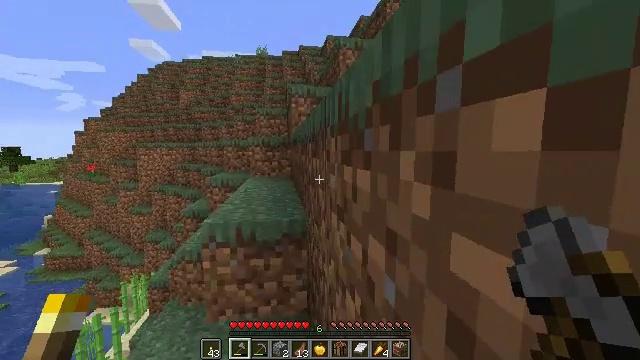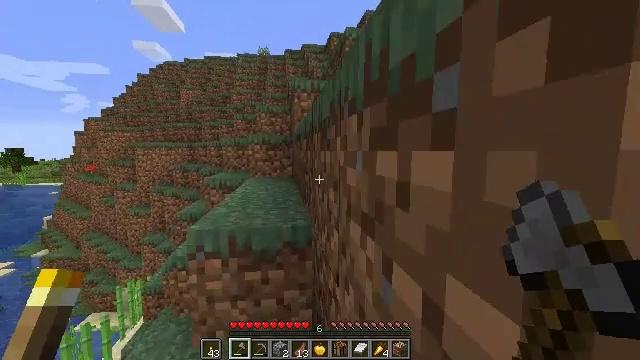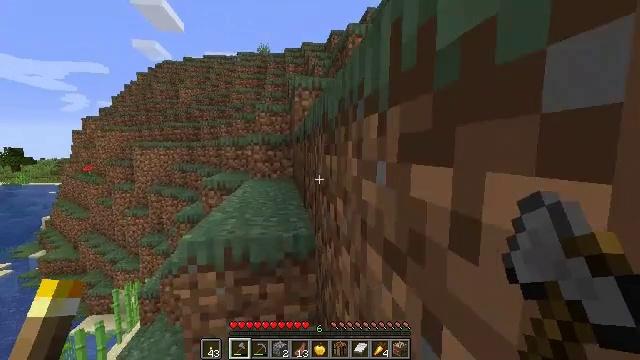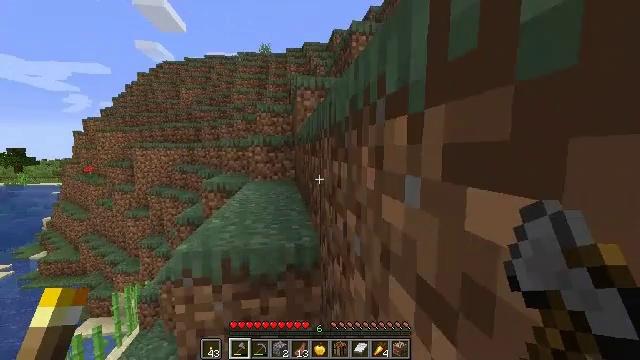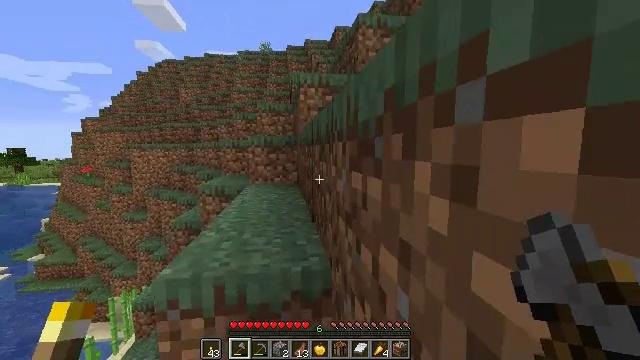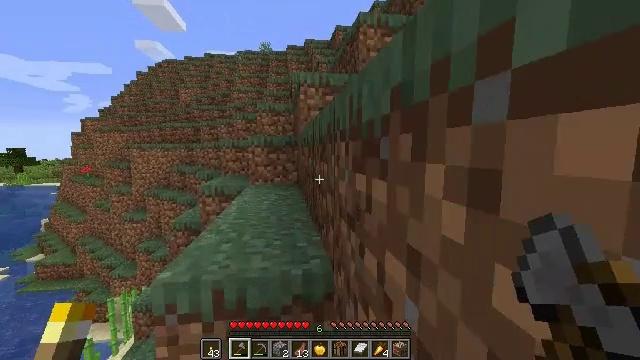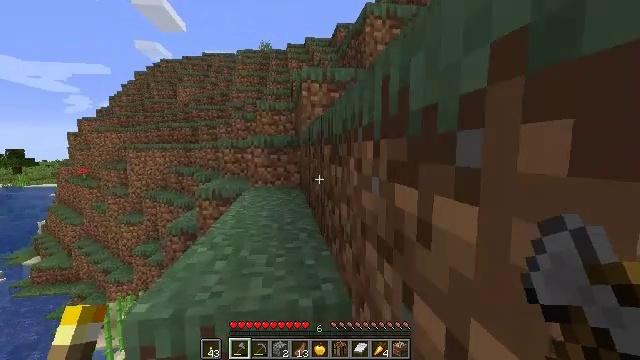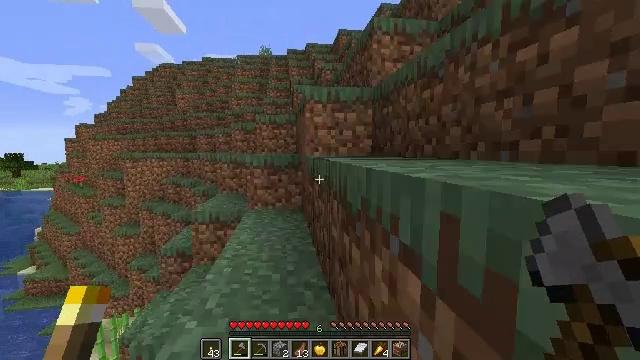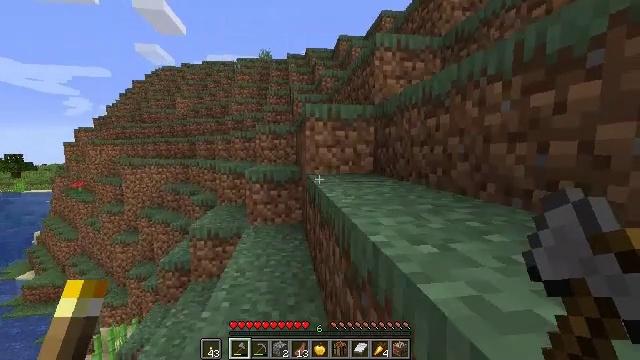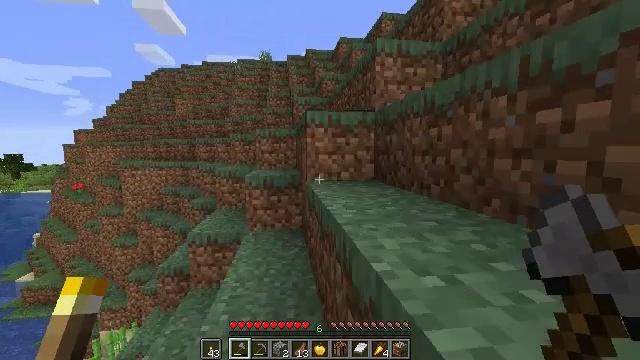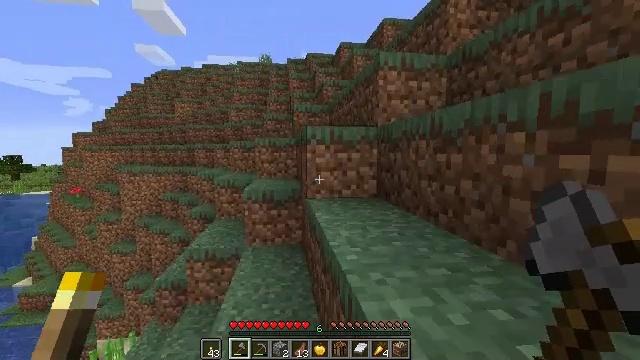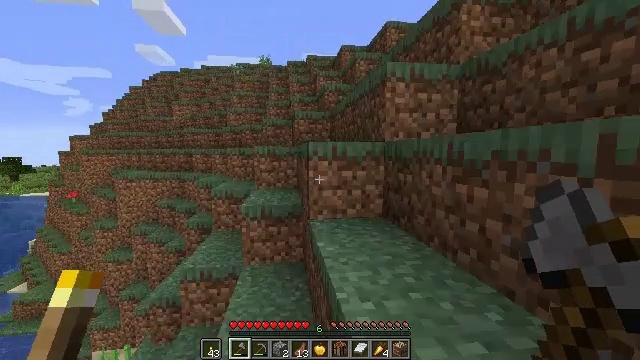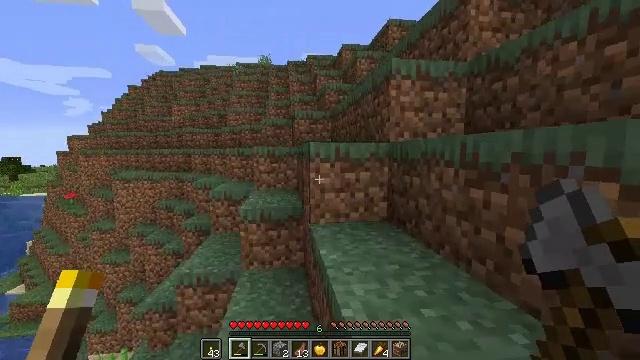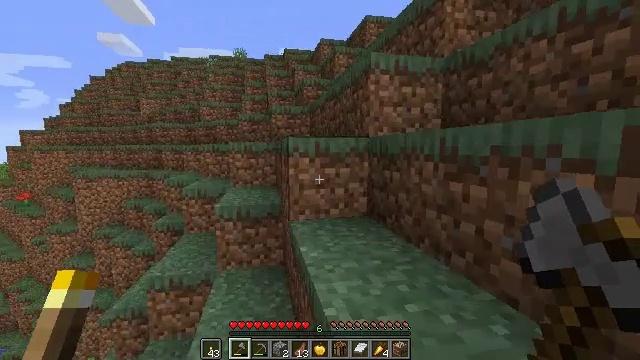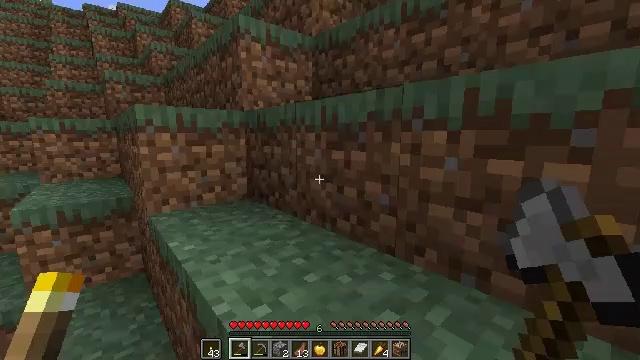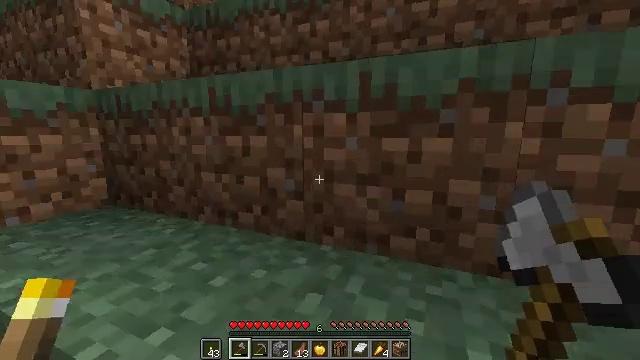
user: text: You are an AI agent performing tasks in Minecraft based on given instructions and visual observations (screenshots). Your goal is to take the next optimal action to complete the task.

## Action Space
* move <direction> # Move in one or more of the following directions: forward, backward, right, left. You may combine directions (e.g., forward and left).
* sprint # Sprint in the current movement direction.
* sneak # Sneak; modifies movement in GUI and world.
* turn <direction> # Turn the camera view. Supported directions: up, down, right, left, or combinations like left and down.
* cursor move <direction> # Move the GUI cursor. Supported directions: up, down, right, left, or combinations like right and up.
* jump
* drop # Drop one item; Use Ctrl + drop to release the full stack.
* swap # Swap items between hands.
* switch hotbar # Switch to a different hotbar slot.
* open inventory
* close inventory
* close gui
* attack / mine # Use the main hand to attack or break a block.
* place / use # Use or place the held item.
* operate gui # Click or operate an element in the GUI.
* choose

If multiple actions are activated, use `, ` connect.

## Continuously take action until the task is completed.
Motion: motion action
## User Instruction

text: Break the dandelion to obtain it.
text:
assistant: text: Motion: move forward
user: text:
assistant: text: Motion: move forward
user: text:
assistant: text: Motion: move forward
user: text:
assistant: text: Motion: move forward
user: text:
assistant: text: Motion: move forward
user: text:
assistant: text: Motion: move forward
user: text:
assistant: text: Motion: move forward, jump
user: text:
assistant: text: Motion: move forward, jump
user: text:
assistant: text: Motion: move forward, jump
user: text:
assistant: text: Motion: move forward, jump
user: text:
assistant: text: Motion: move forward
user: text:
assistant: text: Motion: move forward
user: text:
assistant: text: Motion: move forward, turn right
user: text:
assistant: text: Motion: move forward, turn right and down, jump
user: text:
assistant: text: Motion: move forward, turn right, jump
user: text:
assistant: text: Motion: move forward, turn right and down, jump
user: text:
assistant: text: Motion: move forward, turn right and down, jump
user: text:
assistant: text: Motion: move forward, turn right and down
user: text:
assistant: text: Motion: move forward, turn right and down
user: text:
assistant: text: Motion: move forward, turn right
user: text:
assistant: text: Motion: move forward, turn right
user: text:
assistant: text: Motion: move forward, turn right
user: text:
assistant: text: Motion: move forward
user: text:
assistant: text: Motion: move forward
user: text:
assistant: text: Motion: move forward
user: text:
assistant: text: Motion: move forward
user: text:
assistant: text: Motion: move forward, turn right
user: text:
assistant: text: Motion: move forward, turn right and down
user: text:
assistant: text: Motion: move forward, turn right and down
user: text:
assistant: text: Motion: move forward, turn right and down